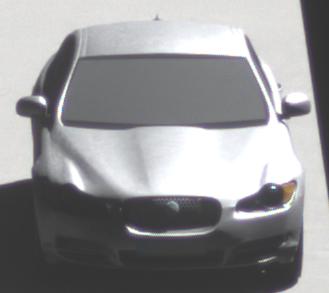
Make: Jaguar
Model: XF 3.0 V6
Detailed model: XF (X250) Limousine
Model produced from: 2010/02
Model produced until: 2010/10
Doors: 4
Color: white
Road condition: dry road
Daytime: midday
Contrast: high contrast